Question: I am working on a module which directly updates the data of a set CCK taxonomy checkboxs via ajax.
Everything is working with the exception of the saving to database. Using the following code:
'''
$data = array(
'vid' => $nid,
'nid' => $nid,
'field_grouping_value' => $tid
);
drupal_write_record('content_field_grouping', $data);
'''
I get error messages which complain I am dublicating the value of the 'delta' field. My problem is the code is attempting to write my new data but the delta field is a joint key which does not auto-increament.
Ordinarily, I would just increment the delta field but Drupal handles it so dynamically I'm worried I will do more harm than good:

http://i.stack.imgur.com/yTwoN.gif">
Just so I don't damage my site, I wonder if anyone can advice how I can resolve this issue and get Drupal to dynamically deal with the delta field ..... or is it unnecessary ????
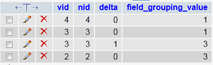
Answer: You'll be perfectly safe just using the next available delta, CCK re-does these every time a node with that field is edited and saved anyway (which is why you're seeing the adjustments when you remove fields). Something like this should work:
'''
$next_delta = db_result(db_query('SELECT MAX(delta) + 1 AS del FROM {content_field_grouping} WHERE vid = %d AND nid = %d', $nid, $nid));
$data = array(
'vid' => $nid,
'nid' => $nid,
'field_grouping_value' => $tid,
'delta' => $next_delta
);
drupal_write_record('content_field_grouping', $data);
'''